Question: Count the number of objects in the diagram.
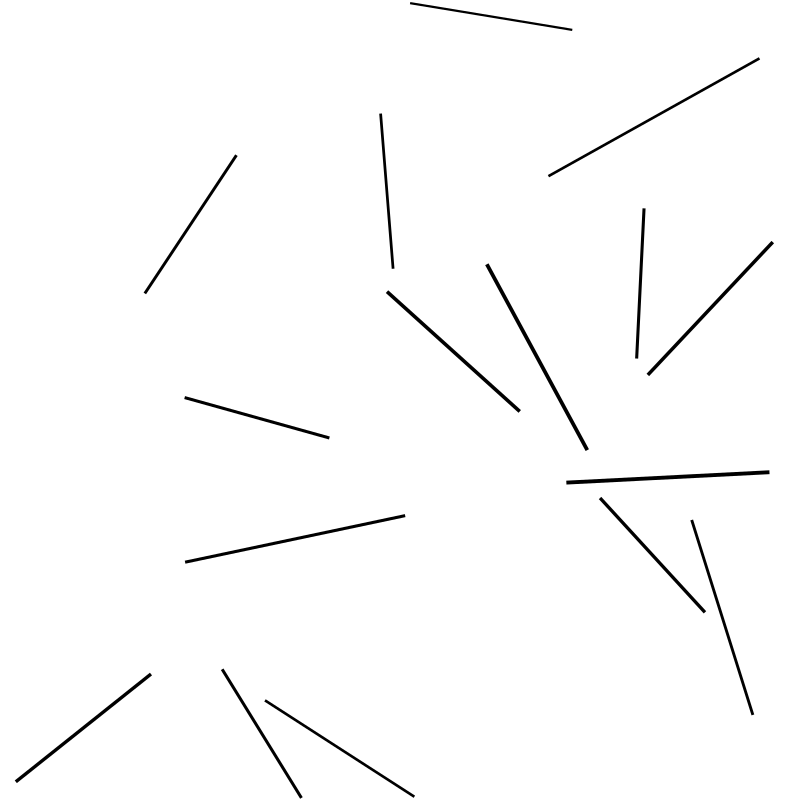
Answer: 16